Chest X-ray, PA view. Patient: 45 years old, sex M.
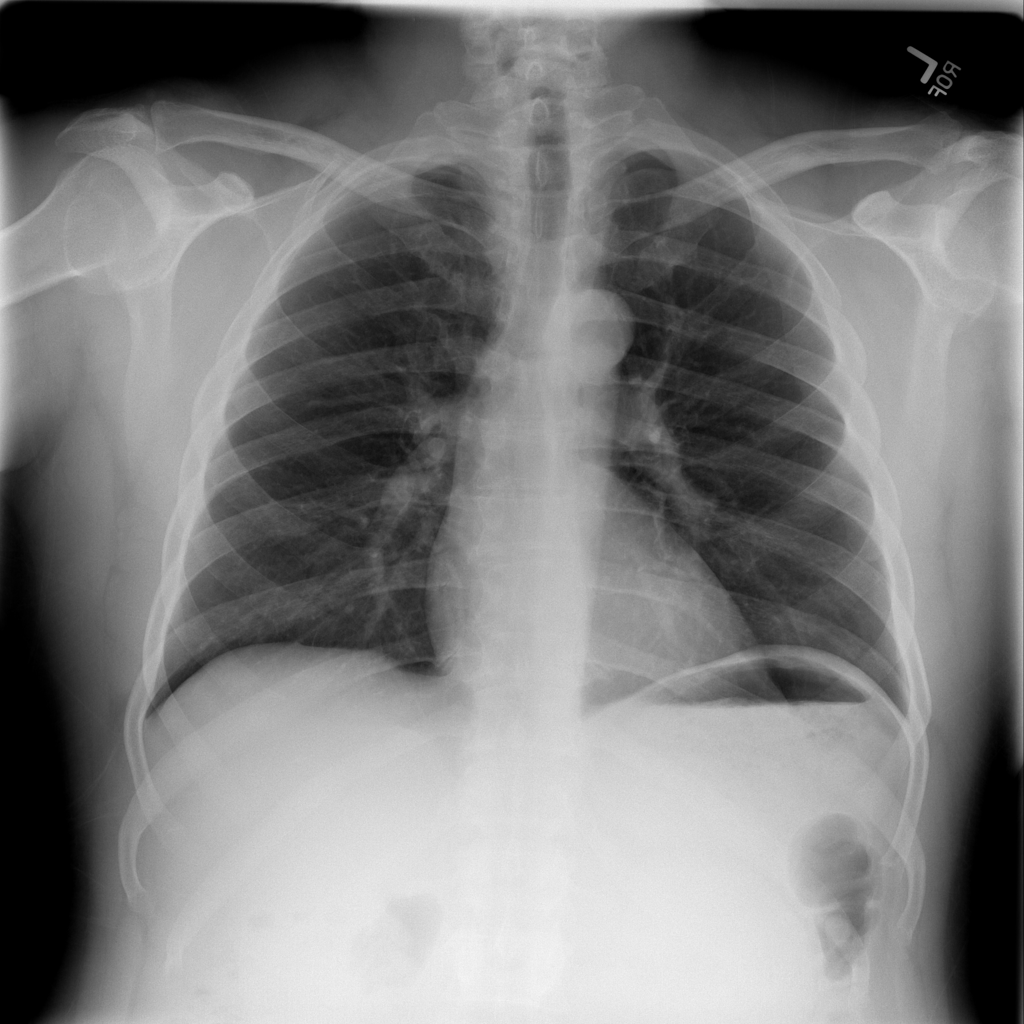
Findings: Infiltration